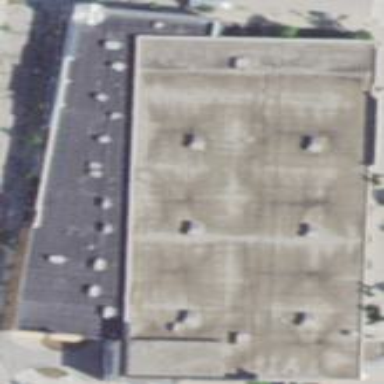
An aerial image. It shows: Retail building.